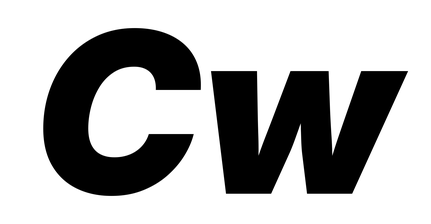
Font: Inter-Italic_Black_Italic